Field crop: maize
Growth stage: 2
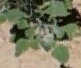
Species: chenopodium